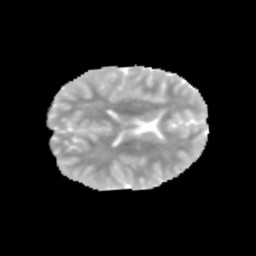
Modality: MD
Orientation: axial
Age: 12
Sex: male
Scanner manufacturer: siemens
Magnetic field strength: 3 T
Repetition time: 3.8 s
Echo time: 0.07 s